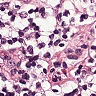
Metastatic tissue present: no